Brain MRI, t1w sequence, axial 2D slice.
Patient: age 34, sex F, weight 95 kg, height 1.95 m
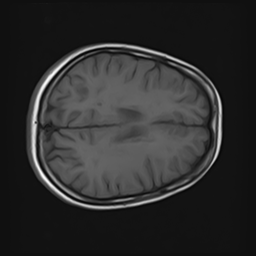